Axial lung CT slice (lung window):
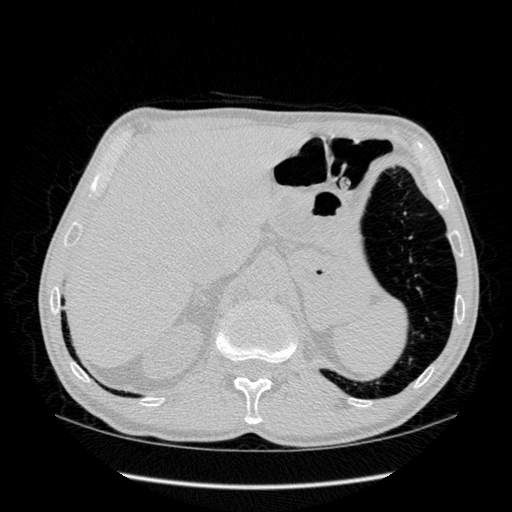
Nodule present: no